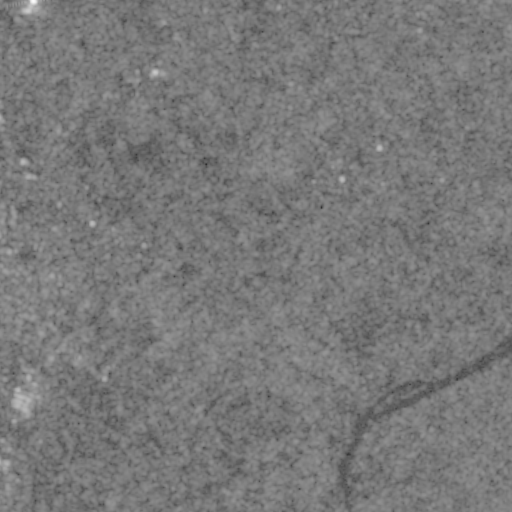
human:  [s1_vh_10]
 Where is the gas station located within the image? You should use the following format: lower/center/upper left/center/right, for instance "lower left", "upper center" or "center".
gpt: The gas station is located in the center left of the image.
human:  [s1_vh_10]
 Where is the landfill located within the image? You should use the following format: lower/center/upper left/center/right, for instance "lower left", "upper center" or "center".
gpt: The landfill is located in the lower center of the image.
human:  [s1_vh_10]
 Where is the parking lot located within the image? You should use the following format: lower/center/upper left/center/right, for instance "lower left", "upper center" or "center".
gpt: The parking lot is located in the upper left of the image.
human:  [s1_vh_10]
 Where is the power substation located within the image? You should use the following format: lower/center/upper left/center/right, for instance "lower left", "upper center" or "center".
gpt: The power substation is located in the lower left of the image.
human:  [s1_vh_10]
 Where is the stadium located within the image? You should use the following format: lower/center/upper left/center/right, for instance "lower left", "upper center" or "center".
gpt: The stadium is located in the upper left of the image.
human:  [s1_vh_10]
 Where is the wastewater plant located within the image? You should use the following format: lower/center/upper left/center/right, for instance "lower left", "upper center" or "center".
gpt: The wastewater plant is located in the lower left of the image.
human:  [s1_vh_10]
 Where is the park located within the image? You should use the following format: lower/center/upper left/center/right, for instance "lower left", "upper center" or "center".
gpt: There is no park in the image.

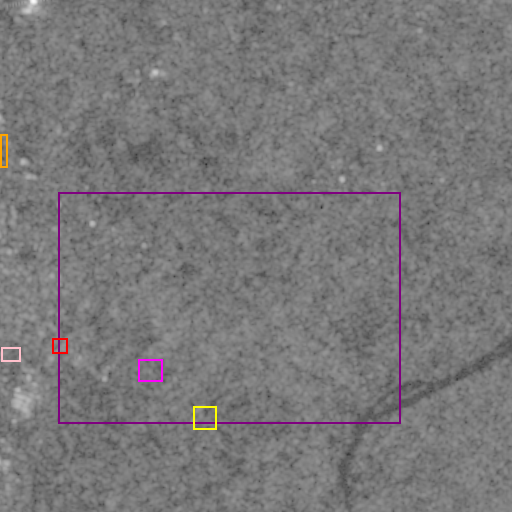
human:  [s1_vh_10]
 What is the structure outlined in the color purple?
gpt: The structure outlined in purple is a crop field.
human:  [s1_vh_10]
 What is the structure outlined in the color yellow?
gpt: The structure outlined in yellow is a landfill.
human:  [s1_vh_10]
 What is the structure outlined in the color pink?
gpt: The structure outlined in pink is a park.
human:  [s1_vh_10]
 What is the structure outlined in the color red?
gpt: The structure outlined in red is a power substation.
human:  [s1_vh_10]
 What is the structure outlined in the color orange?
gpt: The structure outlined in orange is a stadium.
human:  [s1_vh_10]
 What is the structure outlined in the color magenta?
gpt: The structure outlined in magenta is a wastewater plant.
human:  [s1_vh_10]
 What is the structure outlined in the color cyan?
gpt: There is no cyan outline.